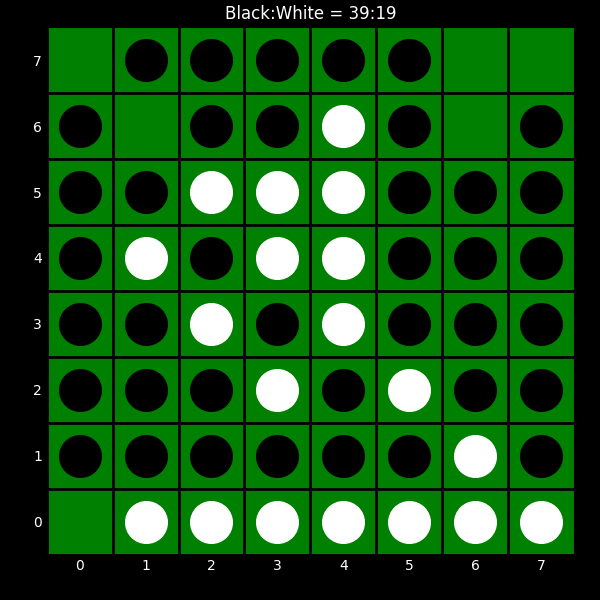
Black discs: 39
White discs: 19